Question: I've an E4 application which has a 'ToolControl', the class that handles the tool control creates a JavaFX button, for some reason the button adds ellipsis and I've no clue why.

Here is the link to the sample application
<URL>
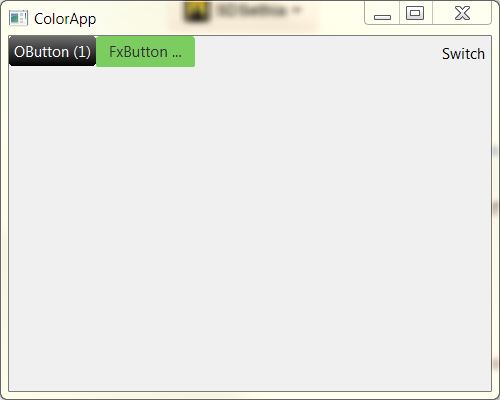
Answer: The button needs a layout (I wrapped mine in an HBox) for it to render correctly. Here is the modified code
'''
final FXCanvas canvas = new FXCanvas(parent, SWT.NONE);
button = new Button();
button.setText("FxButton (1)");
button.setStyle("-fx-background-color: #186dee; -fx-text-fill: white;");
final HBox box = new HBox();
box.getChildren().add(button);
final Scene scene = new Scene(box);
canvas.setScene(scene);
'''
This solved the issue.